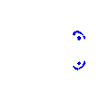
Particle: kaon